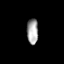
Tissue: prostate
Cell type: Myeloid cells
Senescence score: 0.3037
Nuclear area (px): 280
Mean DAPI intensity: 164.621